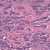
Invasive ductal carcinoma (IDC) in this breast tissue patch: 1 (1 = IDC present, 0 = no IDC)